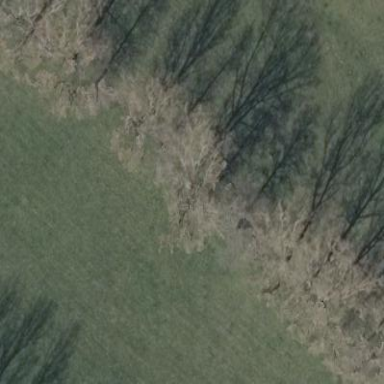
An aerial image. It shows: Forest with broadleaved trees that are deciduous.